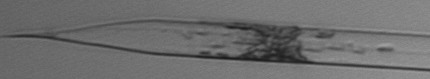
Label: Rhizosolenia